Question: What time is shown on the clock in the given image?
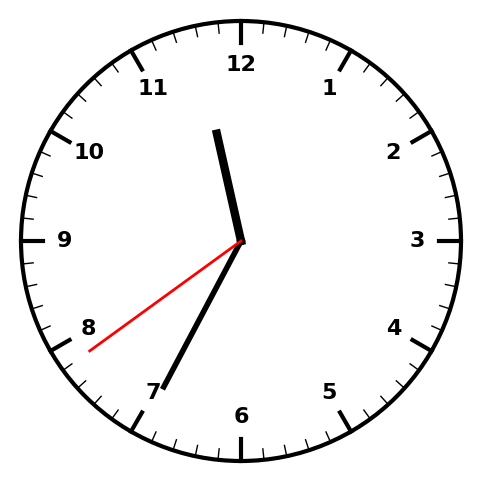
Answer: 11:34:39